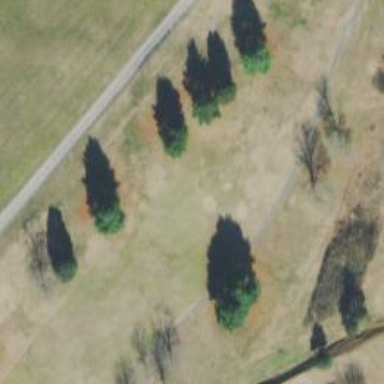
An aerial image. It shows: Scenic golf fairway.